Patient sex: M
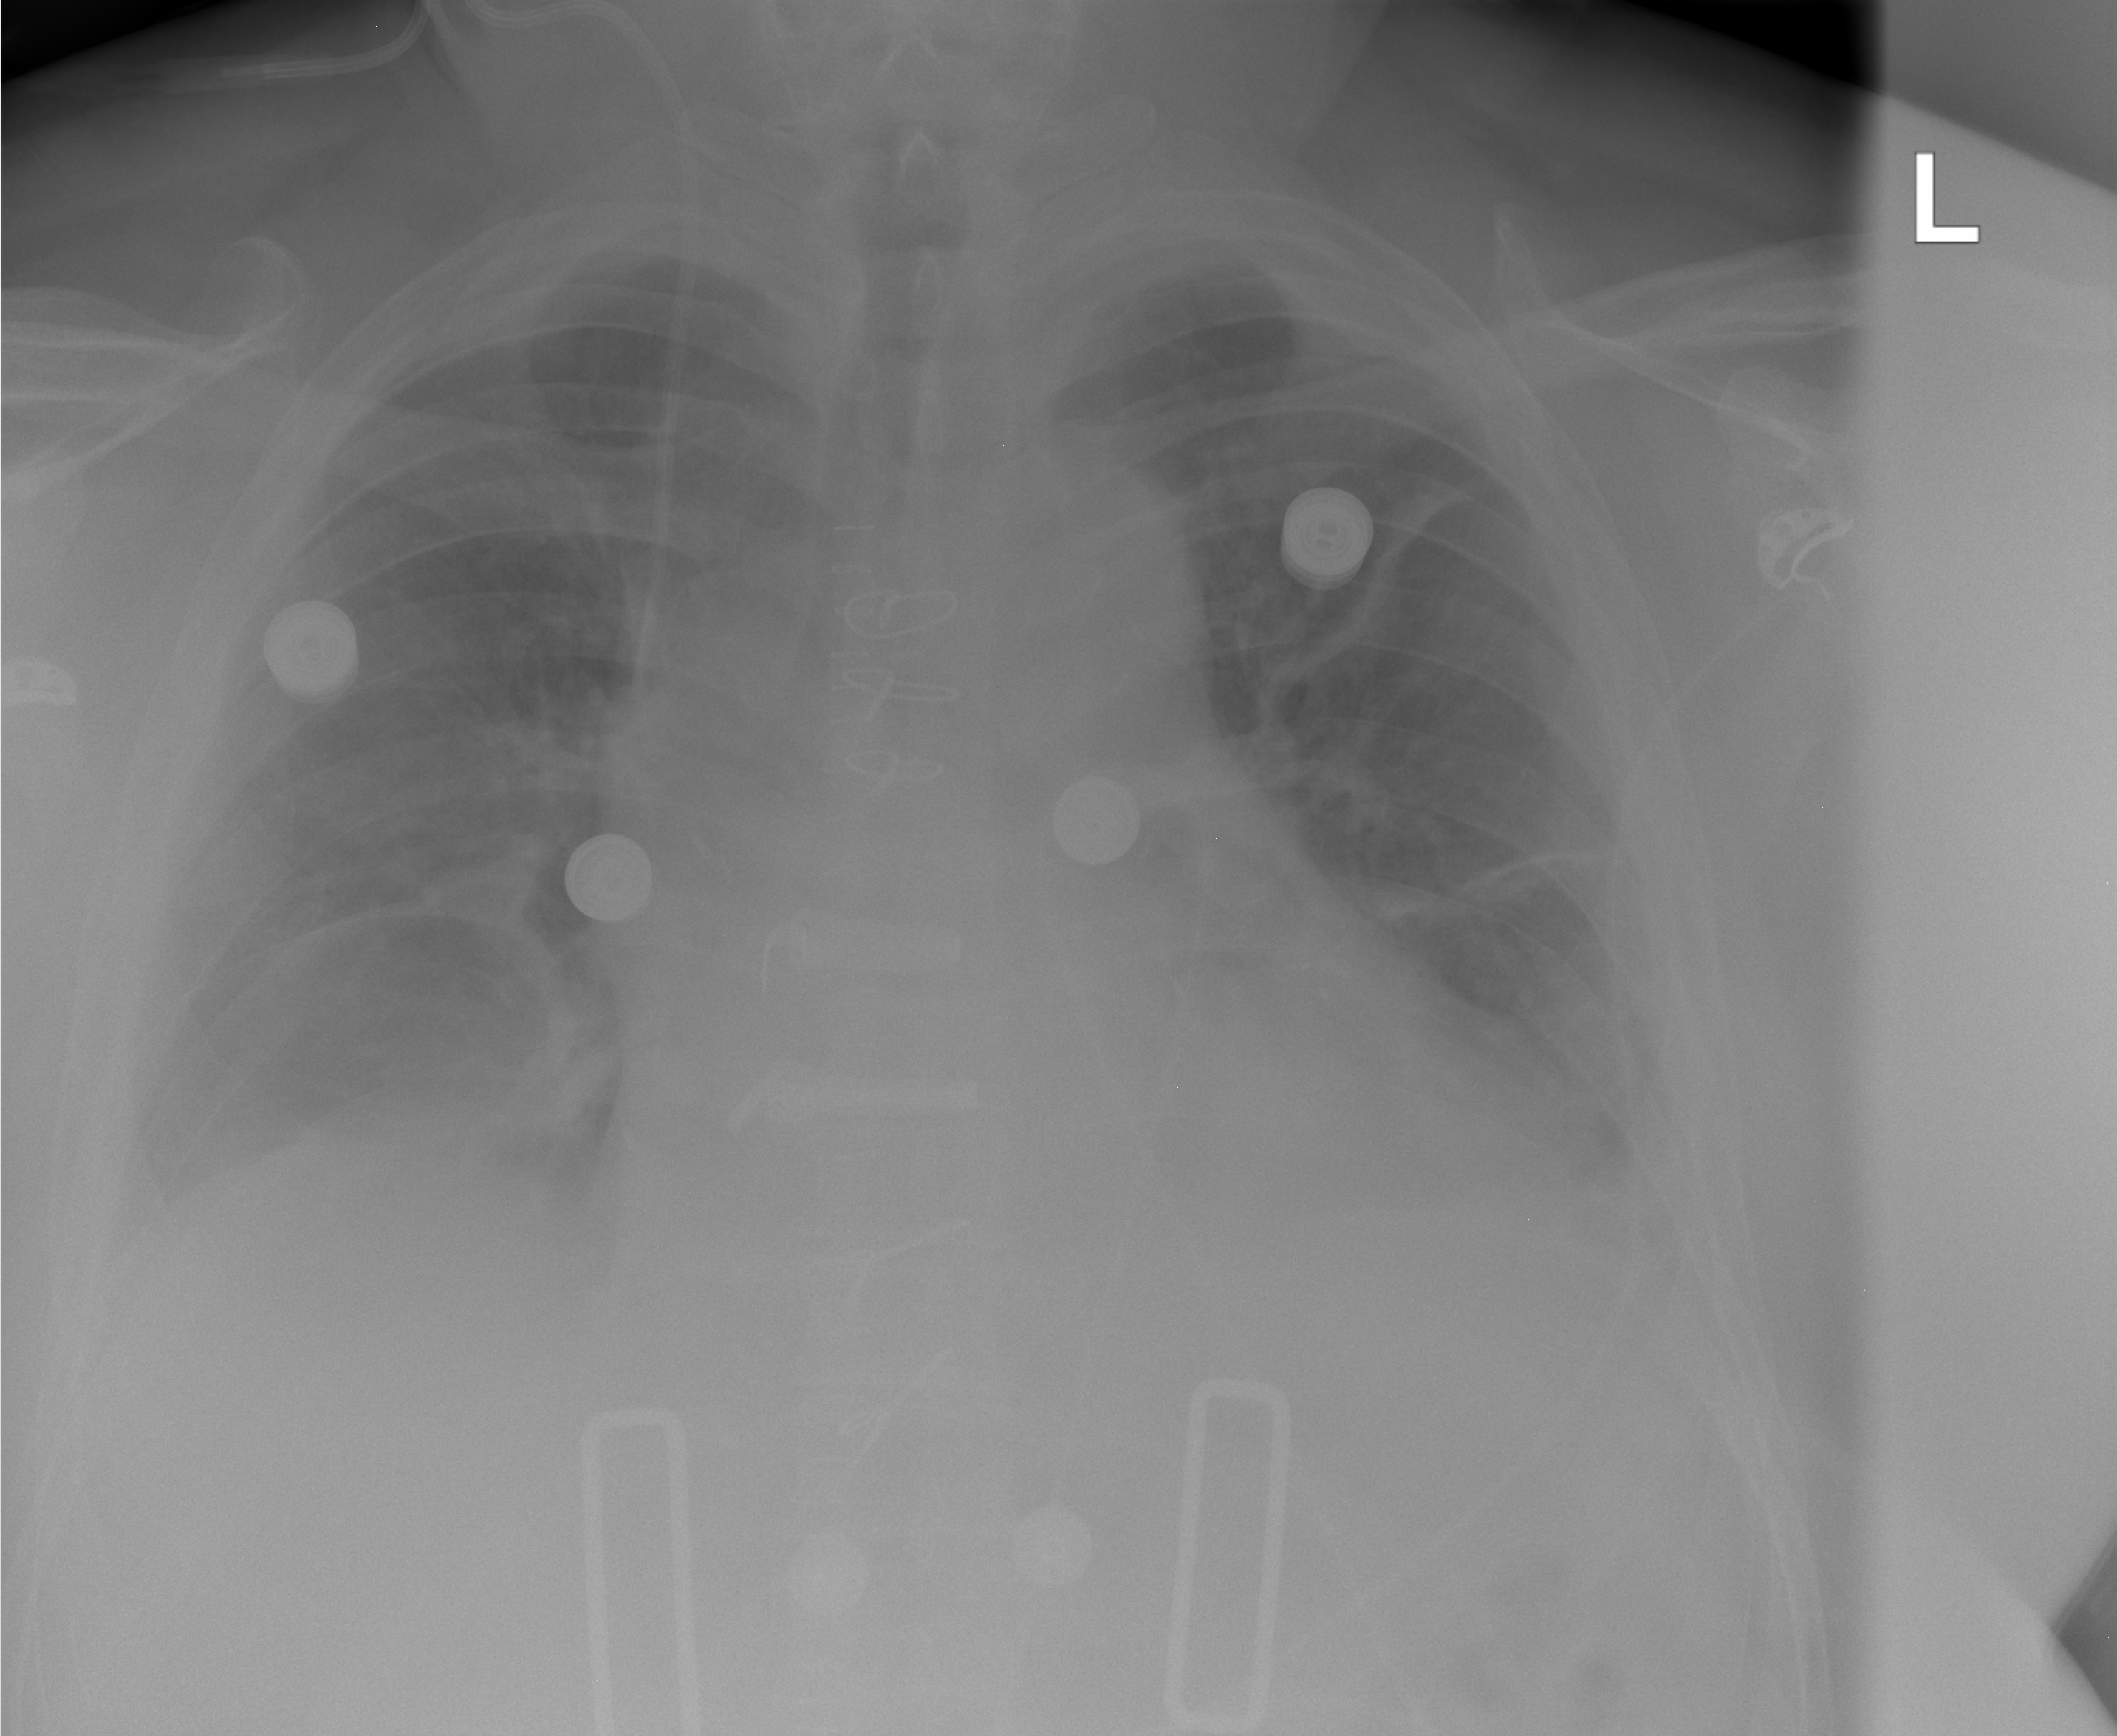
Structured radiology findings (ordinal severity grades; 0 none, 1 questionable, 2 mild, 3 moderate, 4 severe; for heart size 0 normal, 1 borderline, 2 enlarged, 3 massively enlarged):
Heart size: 2
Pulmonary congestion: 2
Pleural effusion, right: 0
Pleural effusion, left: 2
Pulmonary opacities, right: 0
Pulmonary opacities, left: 2
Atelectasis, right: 2
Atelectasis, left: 3